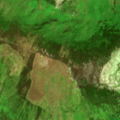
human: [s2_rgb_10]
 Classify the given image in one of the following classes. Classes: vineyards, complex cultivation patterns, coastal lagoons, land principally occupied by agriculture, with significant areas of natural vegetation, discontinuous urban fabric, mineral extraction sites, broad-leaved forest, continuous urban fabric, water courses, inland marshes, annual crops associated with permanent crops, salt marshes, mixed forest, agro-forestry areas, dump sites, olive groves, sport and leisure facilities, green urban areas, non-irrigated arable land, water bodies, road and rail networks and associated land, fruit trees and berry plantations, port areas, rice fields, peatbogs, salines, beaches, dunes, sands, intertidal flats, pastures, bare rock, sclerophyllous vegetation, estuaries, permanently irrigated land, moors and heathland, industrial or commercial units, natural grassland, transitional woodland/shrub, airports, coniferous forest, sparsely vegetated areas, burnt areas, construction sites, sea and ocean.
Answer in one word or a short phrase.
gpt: coniferous forest, moors and heathland, peatbogs